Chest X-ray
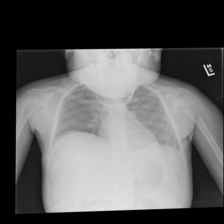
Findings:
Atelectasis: negative
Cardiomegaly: negative
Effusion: negative
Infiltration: positive
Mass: negative
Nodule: negative
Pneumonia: negative
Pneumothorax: negative
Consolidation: negative
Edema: negative
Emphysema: negative
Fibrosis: negative
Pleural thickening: negative
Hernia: negative